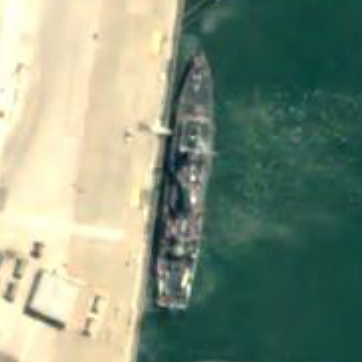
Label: destroyer